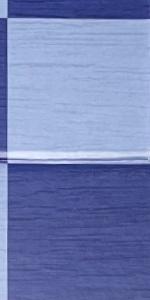
Label: Empty